Field crop: maize
Growth stage: 2
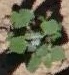
Species: chenopodium